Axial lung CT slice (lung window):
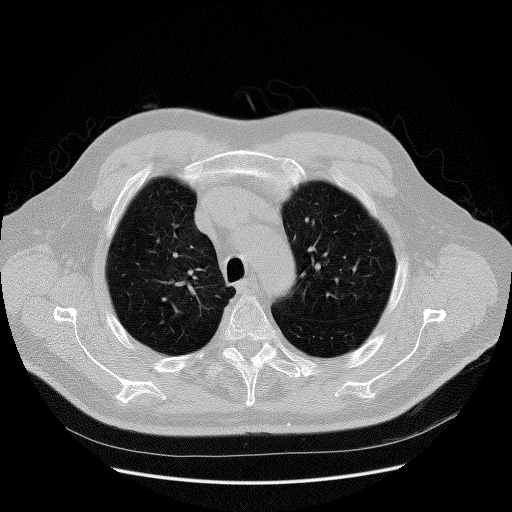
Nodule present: no